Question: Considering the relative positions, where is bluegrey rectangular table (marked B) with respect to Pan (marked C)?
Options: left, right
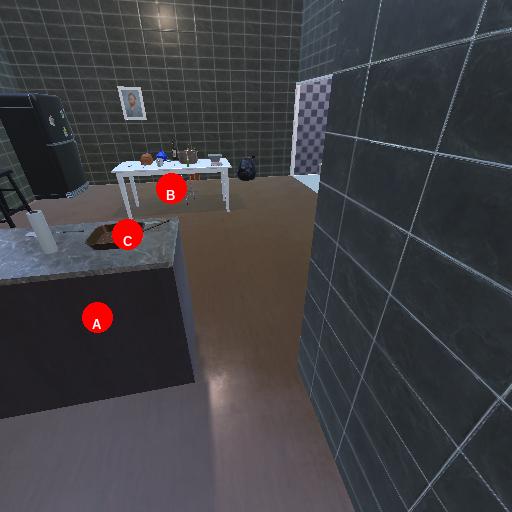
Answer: left